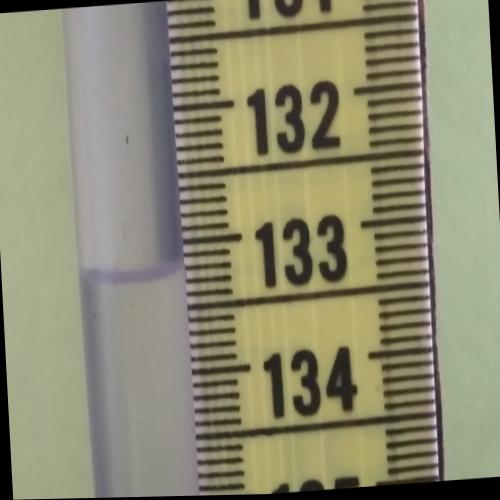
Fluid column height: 133.2 cm